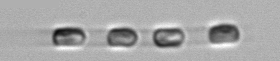
Label: Skeletonema